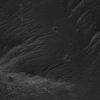
Atmospheric dust classification: not_dusty